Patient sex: M
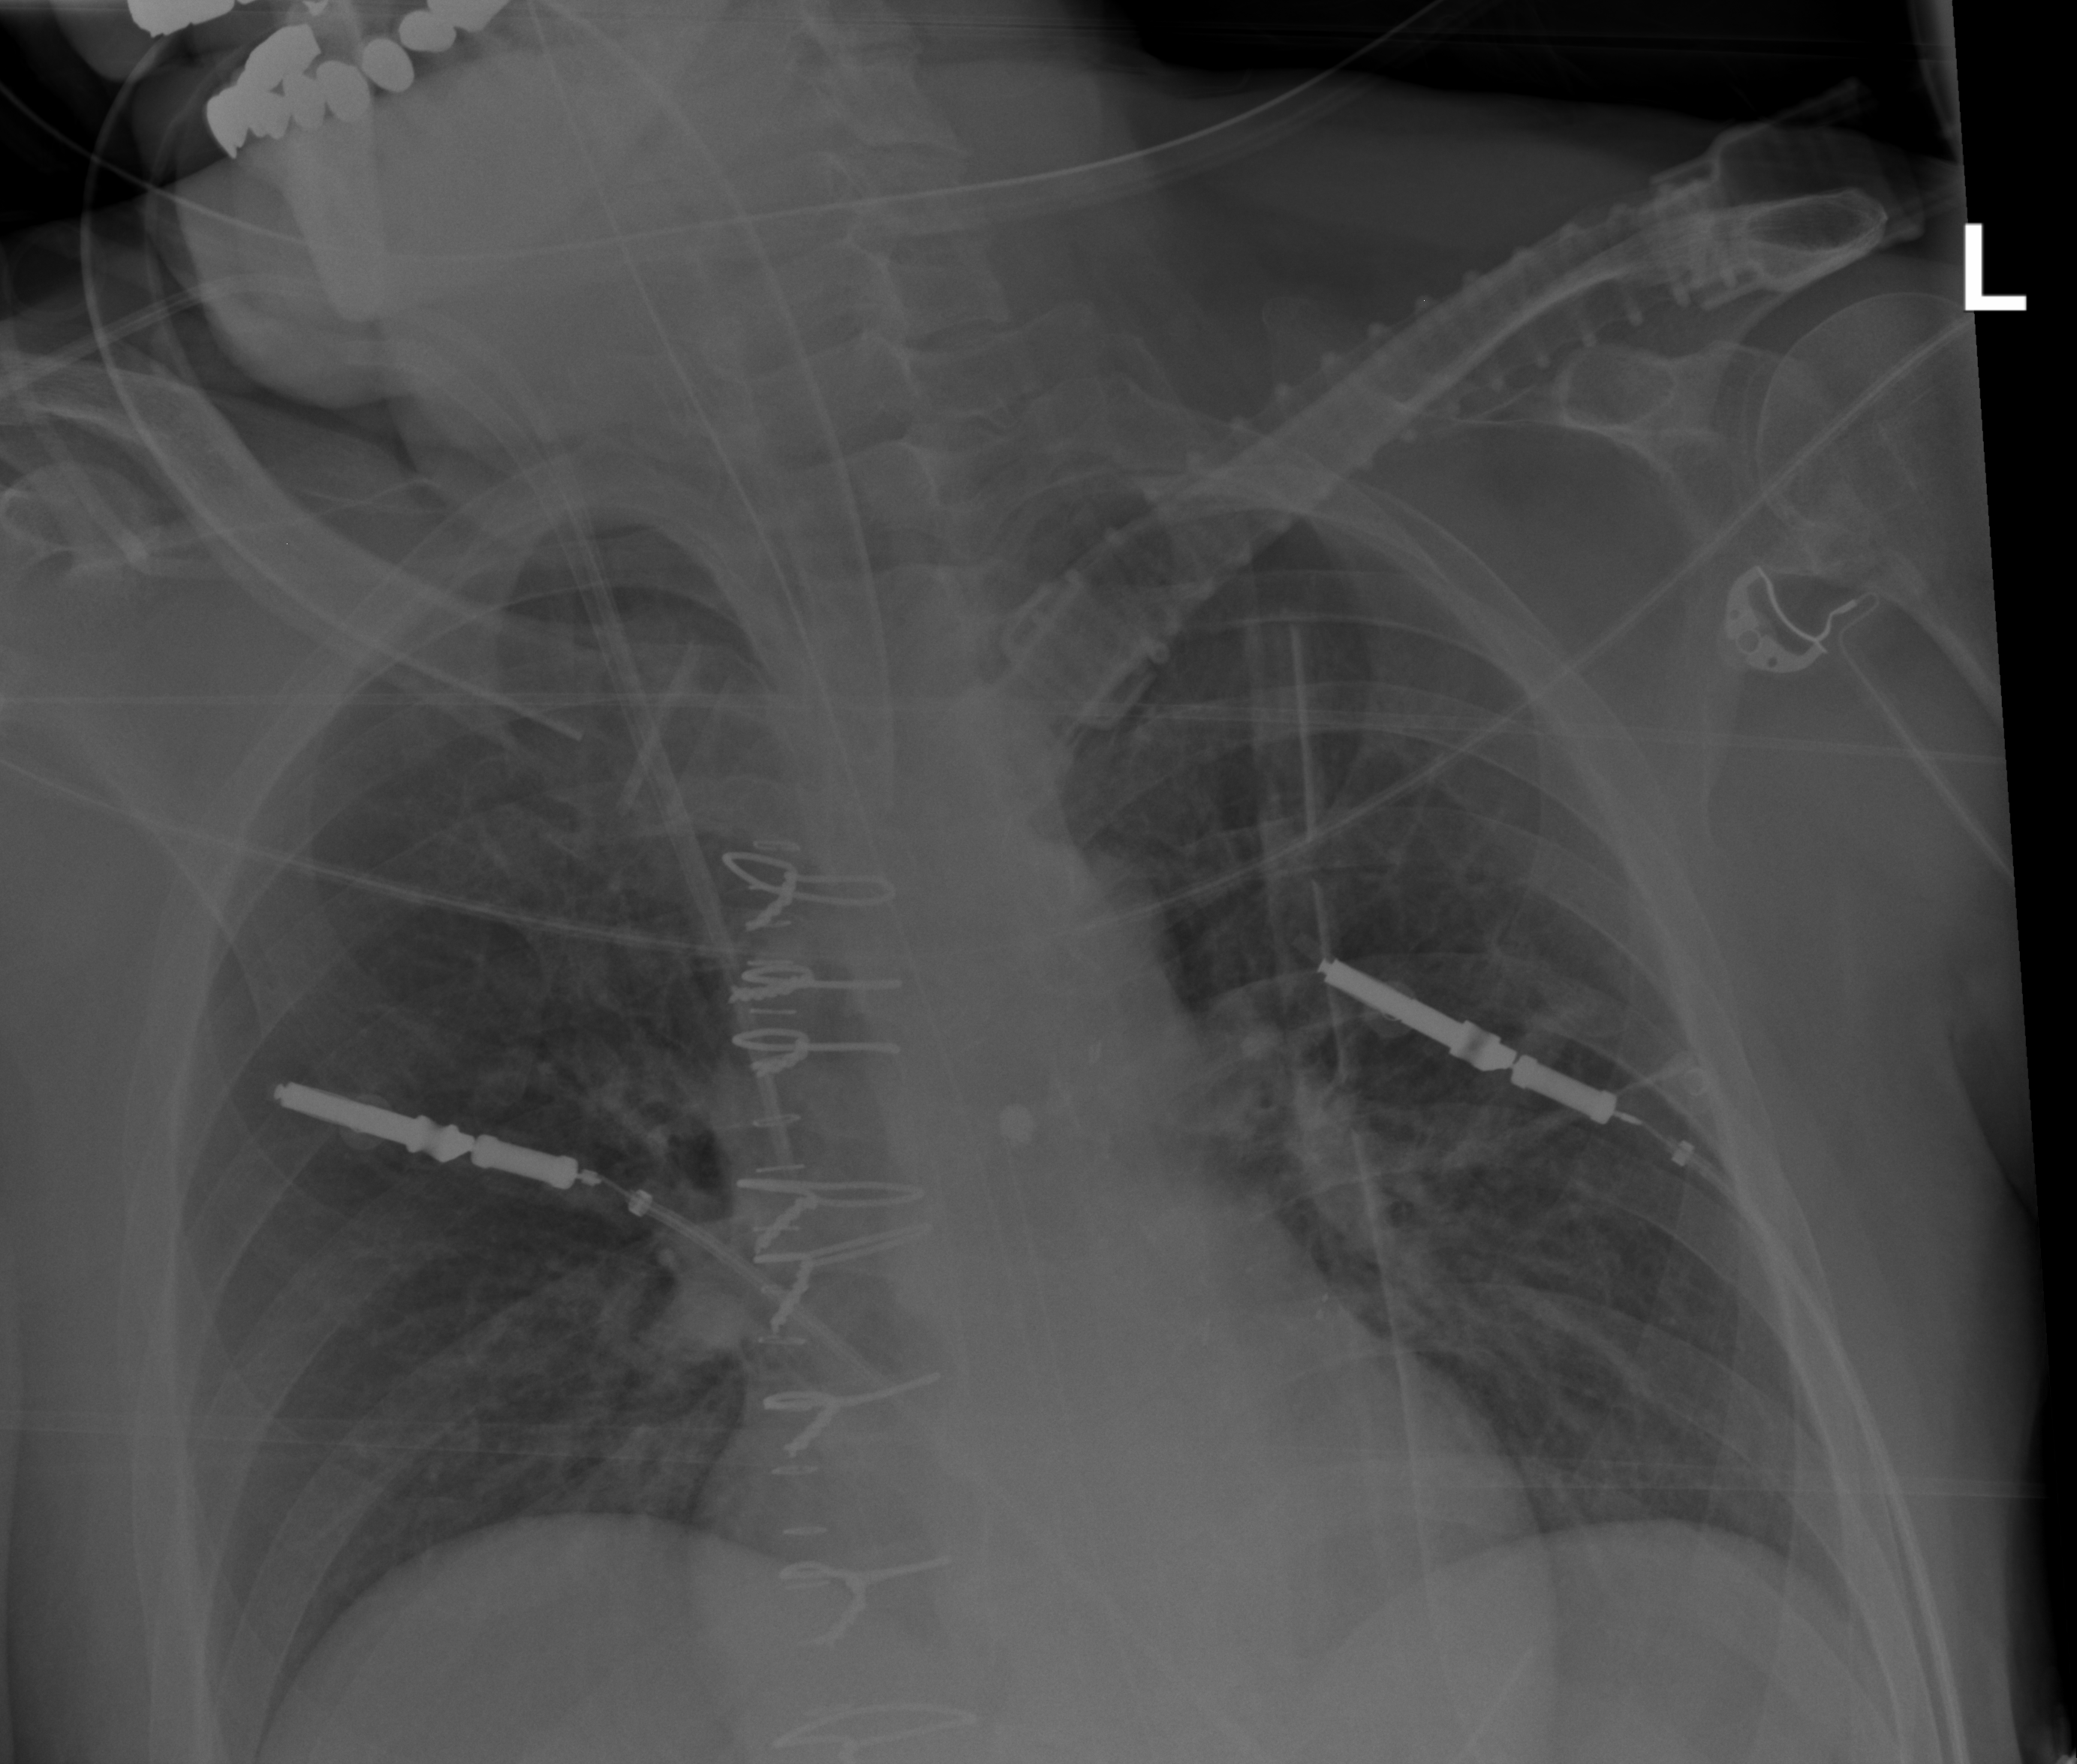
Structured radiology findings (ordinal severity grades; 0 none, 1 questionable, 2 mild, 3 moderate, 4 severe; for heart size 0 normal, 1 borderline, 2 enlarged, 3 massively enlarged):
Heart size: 0
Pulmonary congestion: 2
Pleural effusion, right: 0
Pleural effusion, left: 0
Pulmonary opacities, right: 0
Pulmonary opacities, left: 0
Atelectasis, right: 0
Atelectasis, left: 0